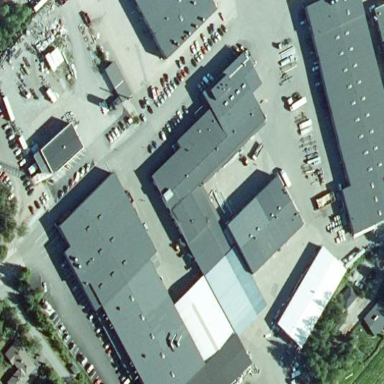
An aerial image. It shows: Part of building.